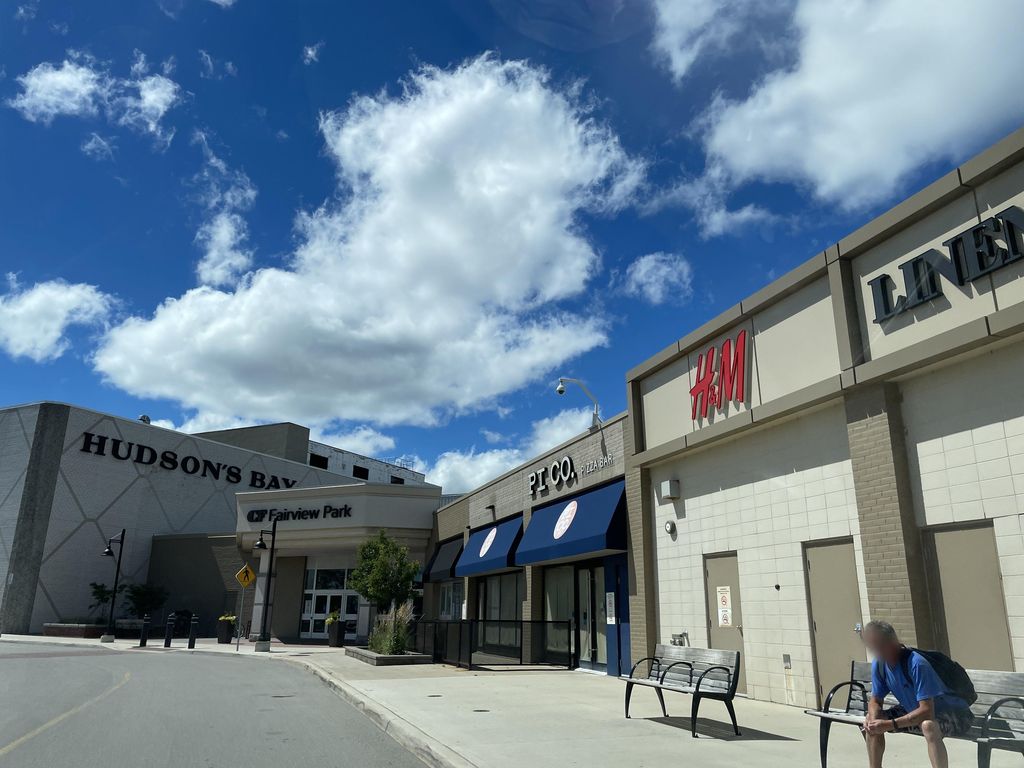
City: kitchener-waterloo